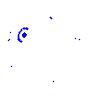
Particle: pion